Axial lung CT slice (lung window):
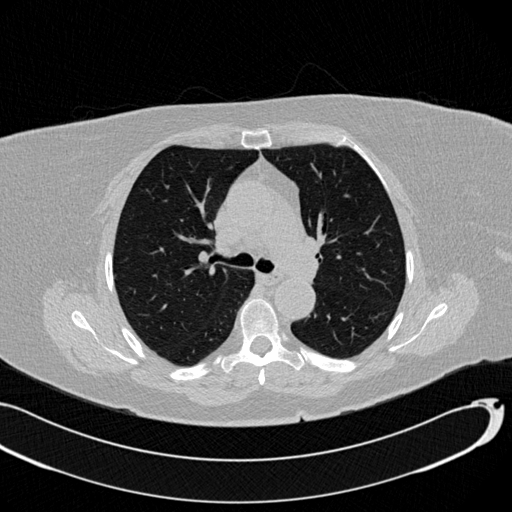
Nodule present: no